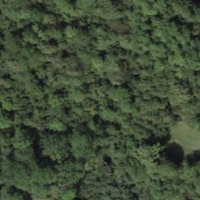
EUNIS habitat code: 32
Species observed at this site:
Salvia glutinosa